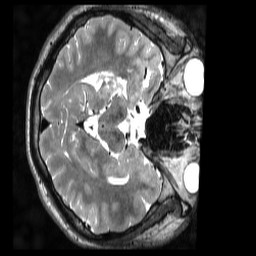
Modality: T2w
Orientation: axial
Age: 22
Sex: male